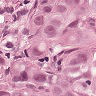
Metastatic tissue present: yes